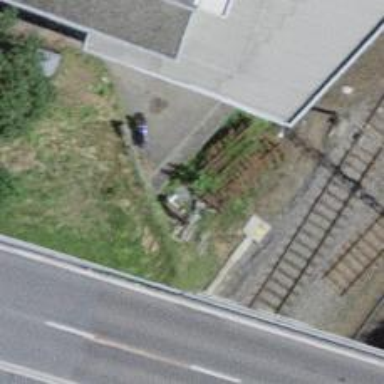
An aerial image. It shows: Railway buffer stop.